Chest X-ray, AP view. Patient: 55 years old, sex F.
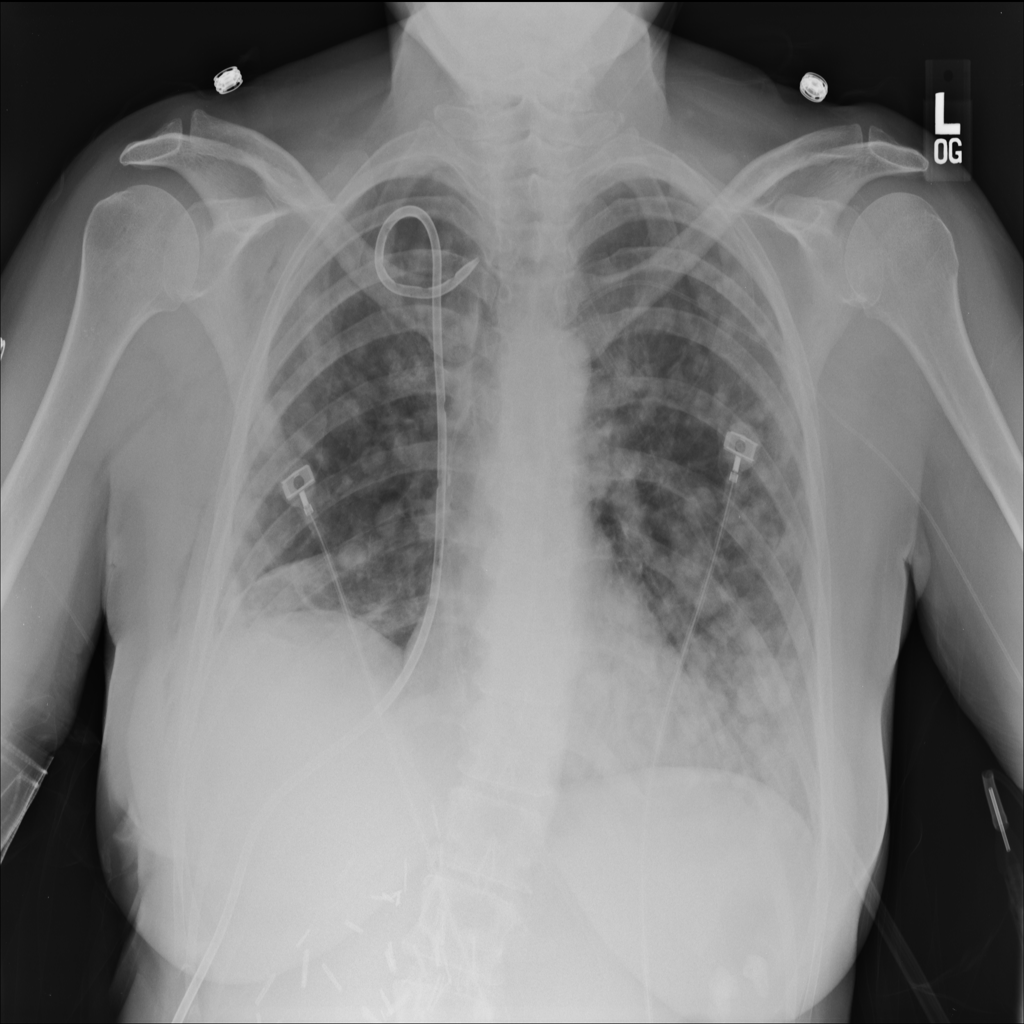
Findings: Atelectasis, Nodule